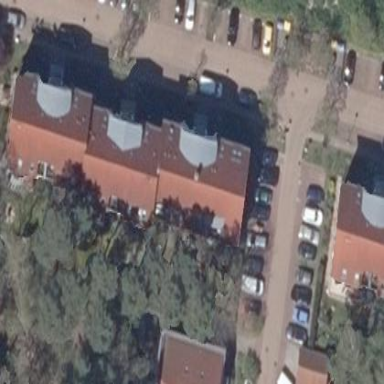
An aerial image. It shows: Image showing building with apartments.